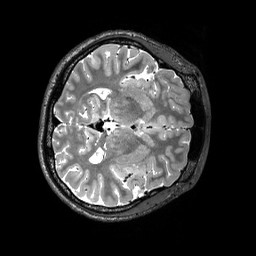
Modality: T2w
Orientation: axial
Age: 19
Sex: male
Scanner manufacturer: siemens
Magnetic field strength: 3 T
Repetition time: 3.2 s
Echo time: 0.565 s